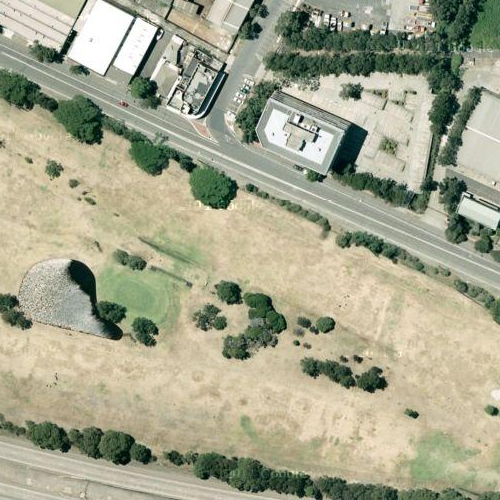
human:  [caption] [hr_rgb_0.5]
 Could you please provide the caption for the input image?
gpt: A curved river with dark green waters go through the meadow .

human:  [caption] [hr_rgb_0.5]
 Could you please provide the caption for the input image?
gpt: There is a wide river with dark waters go through a meadow .

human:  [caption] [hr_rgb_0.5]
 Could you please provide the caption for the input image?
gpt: A wide river go through the meadow while some trees on the bankes of the river .

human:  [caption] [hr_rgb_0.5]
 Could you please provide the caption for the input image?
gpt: A wide river with dark green waters go through a meadow .

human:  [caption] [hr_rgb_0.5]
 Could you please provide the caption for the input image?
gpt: A curved river with dark green waters go through the meadow while some plants on the bankes of the river .